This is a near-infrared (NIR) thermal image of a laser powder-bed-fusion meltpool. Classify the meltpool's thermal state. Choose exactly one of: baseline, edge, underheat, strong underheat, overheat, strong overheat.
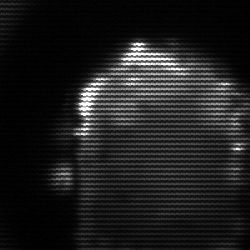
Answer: baseline